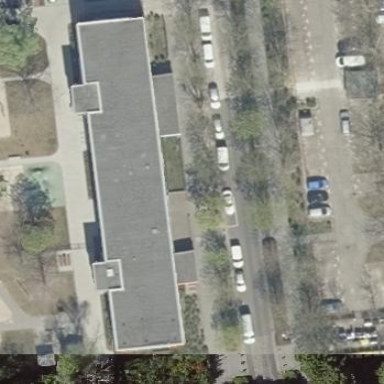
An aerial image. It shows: Flat-roofed public building.